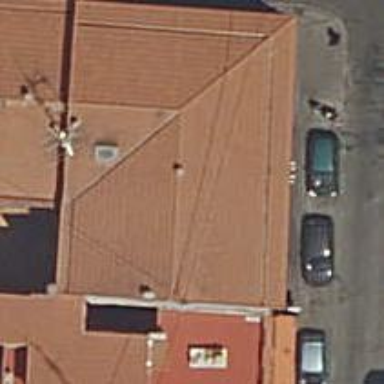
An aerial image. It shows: Restaurant.